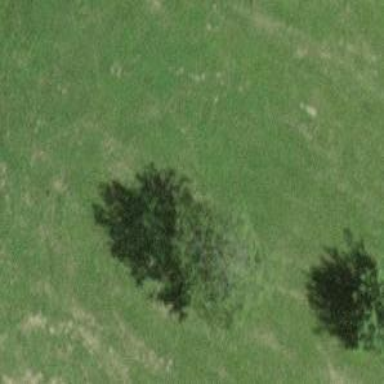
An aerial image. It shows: Beautiful tree in nature.